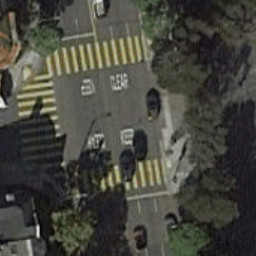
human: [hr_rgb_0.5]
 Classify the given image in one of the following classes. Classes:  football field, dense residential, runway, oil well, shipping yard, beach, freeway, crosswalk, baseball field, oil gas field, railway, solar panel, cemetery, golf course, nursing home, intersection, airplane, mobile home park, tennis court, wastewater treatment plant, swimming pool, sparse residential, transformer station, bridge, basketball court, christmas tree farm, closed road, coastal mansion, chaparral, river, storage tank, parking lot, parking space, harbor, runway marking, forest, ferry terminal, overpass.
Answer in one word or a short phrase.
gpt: crosswalk